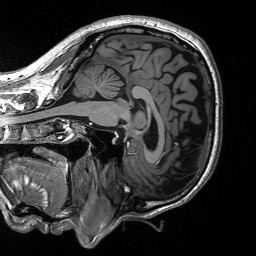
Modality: T1w
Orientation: sagittal
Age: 58
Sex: male
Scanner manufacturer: siemens
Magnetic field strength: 3 T
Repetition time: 2.53 s
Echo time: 0.00219 s